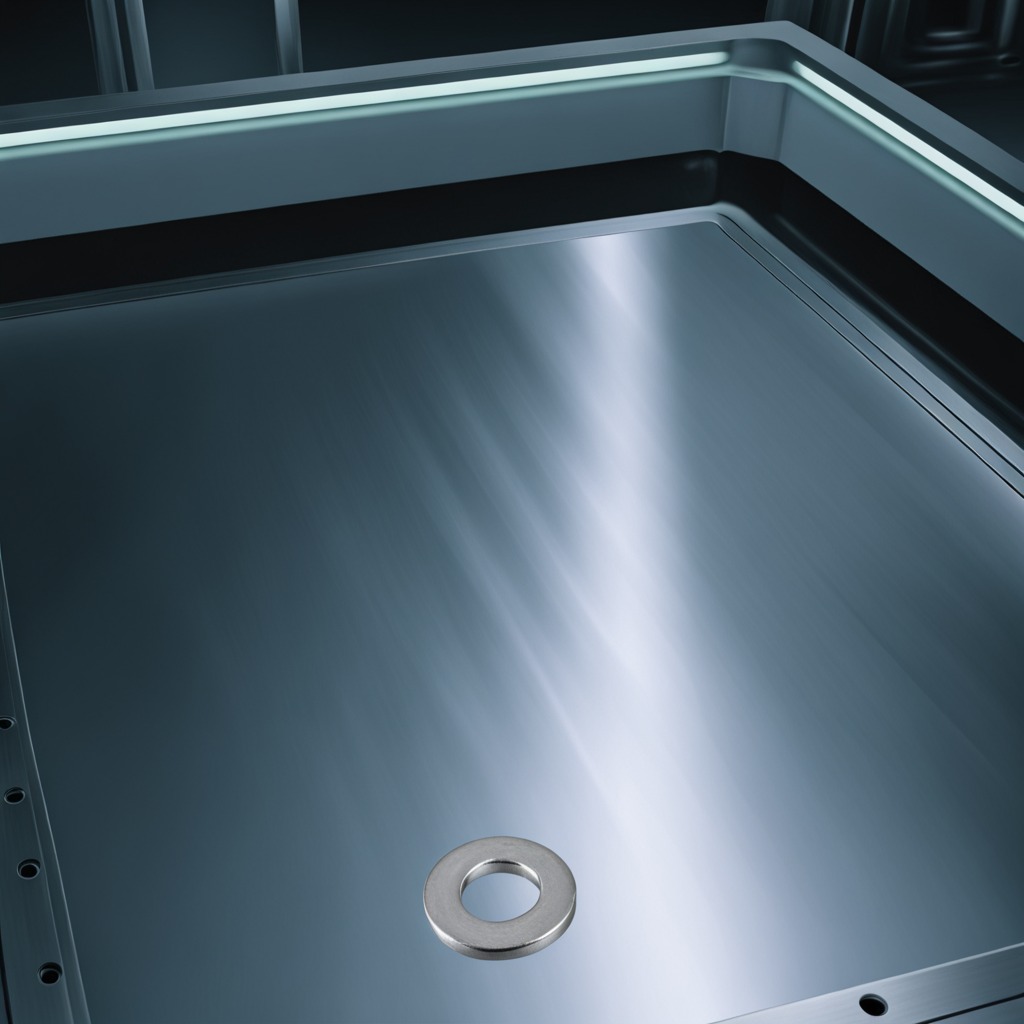
A flat metal washer is lying on the metal table.